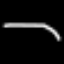
Label: octagon